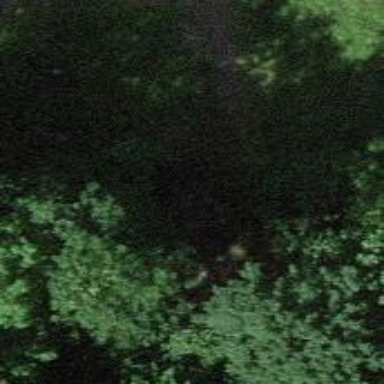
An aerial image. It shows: Culvert tunnel.